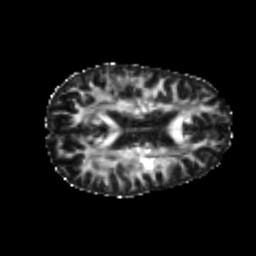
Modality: FA
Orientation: axial
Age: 24
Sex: female
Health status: healthy
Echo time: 0.074 s